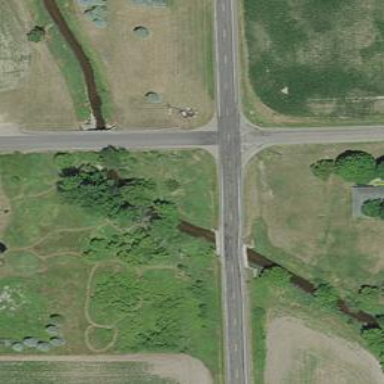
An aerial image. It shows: Tertiary road with bridge.